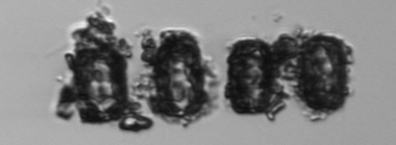
Label: Thalassiosira_TAG_external_detritus